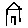
Label: house